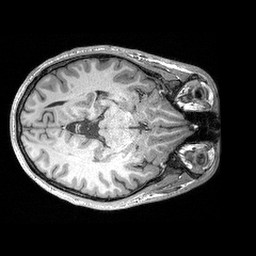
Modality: T1w
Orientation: axial
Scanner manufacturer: siemens
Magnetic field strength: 3 T
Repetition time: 2.3 s
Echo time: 0.00298 s